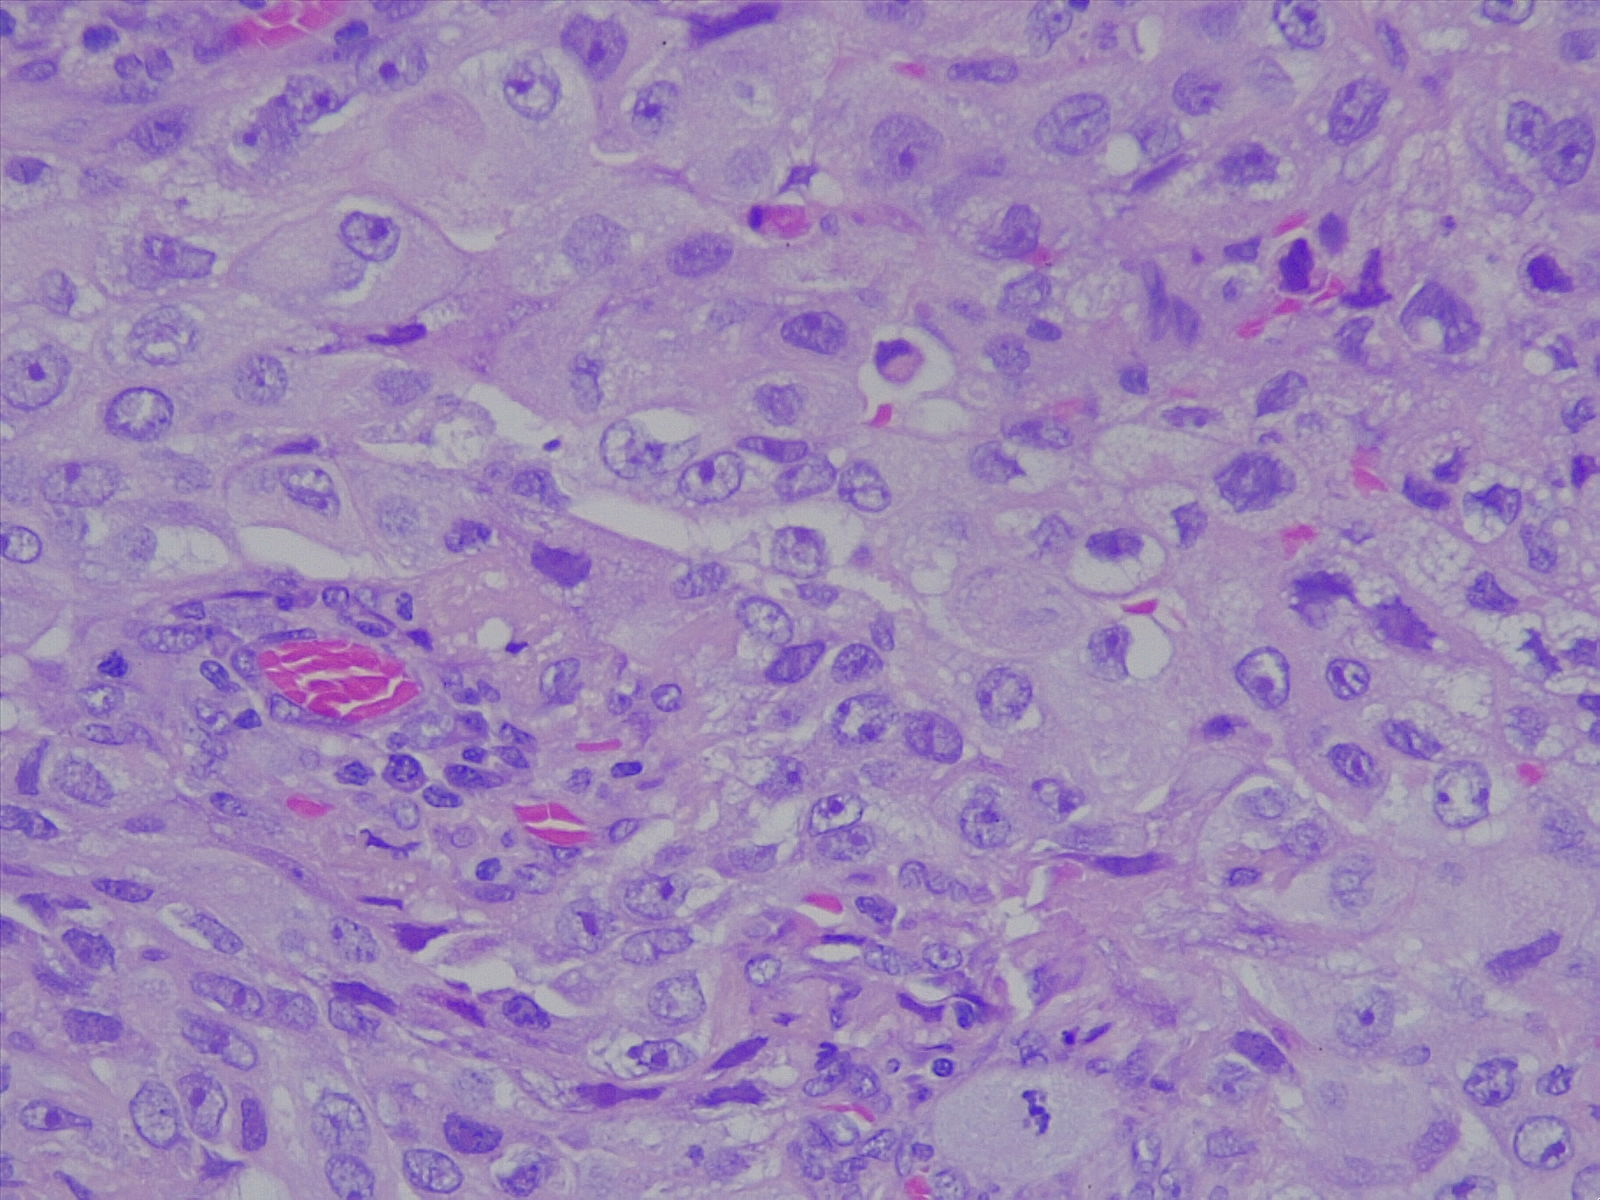
Label: lung adenocarcinoma, moderately differentiated